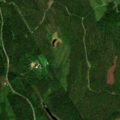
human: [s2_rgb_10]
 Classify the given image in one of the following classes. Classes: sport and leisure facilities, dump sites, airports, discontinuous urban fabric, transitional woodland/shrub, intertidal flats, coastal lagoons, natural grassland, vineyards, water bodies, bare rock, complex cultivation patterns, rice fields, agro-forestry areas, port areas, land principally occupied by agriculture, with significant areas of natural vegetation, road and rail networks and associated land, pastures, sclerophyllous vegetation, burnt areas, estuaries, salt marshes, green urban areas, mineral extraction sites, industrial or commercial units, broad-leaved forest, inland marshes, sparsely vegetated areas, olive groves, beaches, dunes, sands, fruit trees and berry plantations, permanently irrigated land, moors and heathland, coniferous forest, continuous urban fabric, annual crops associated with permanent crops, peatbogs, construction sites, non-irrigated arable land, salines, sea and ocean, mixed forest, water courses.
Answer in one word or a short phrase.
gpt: coniferous forest, mixed forest, transitional woodland/shrub